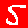
Digit: 5